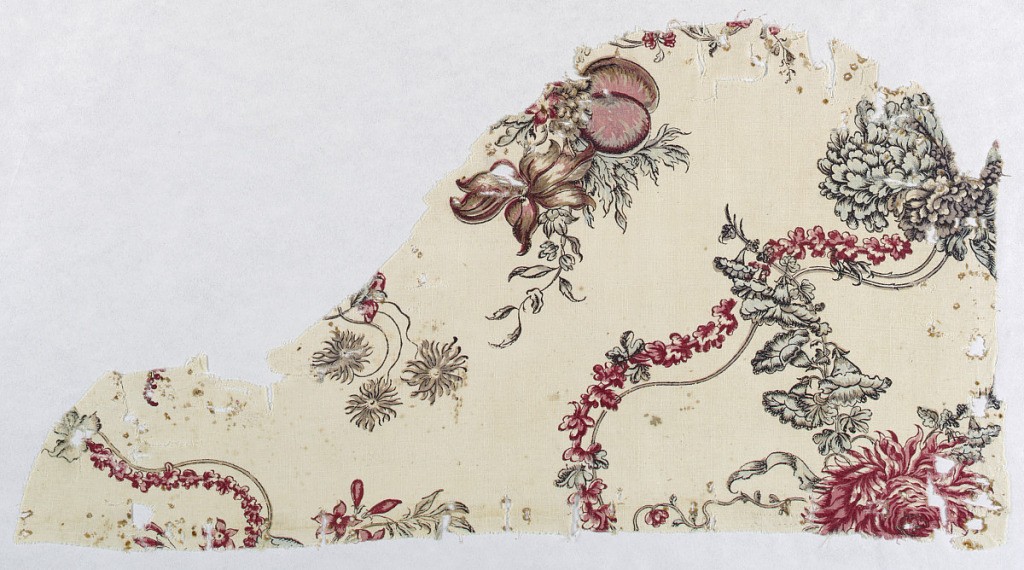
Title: Fragment
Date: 18th century
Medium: cotton Technique: block printed on plain weave
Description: Fragment with a design of a curving vine with flowers and fruit in red, blue, violet and dark brown outlining.